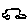
Label: car